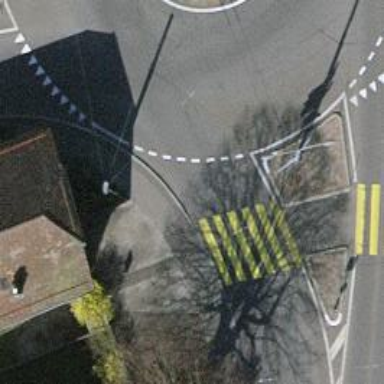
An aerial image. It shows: Secondary road with asphalt surface and separate sidewalk. There are trolley wires above the road.